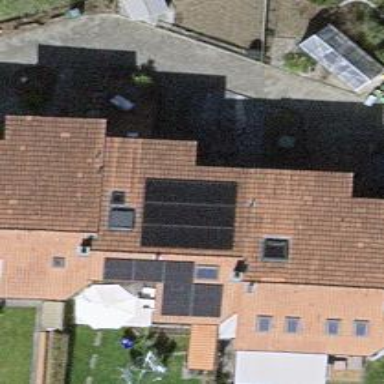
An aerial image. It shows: Solar power generator.